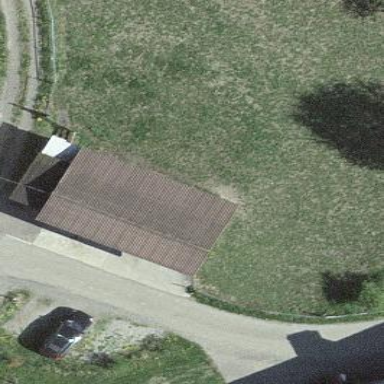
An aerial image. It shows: Barn.